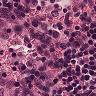
Metastatic tissue present: no